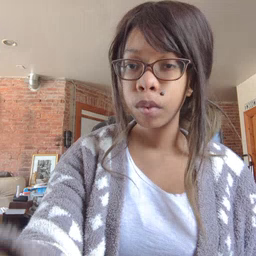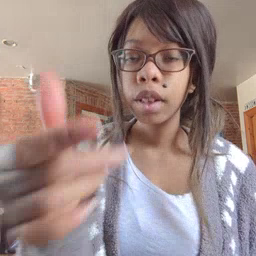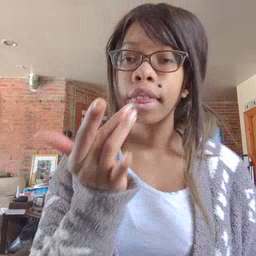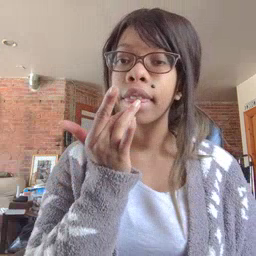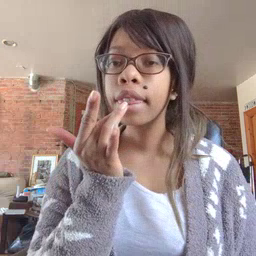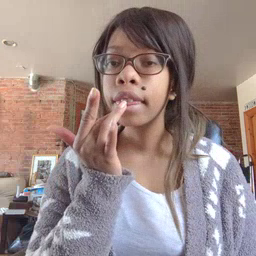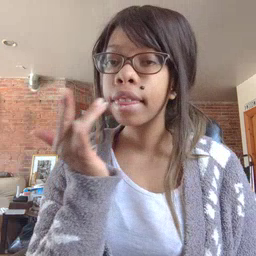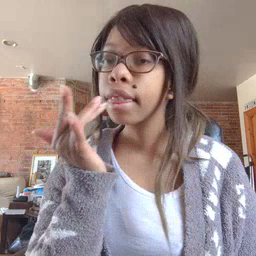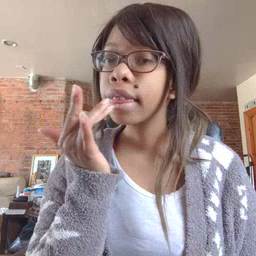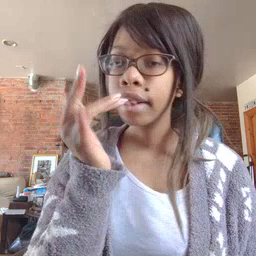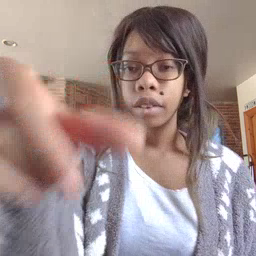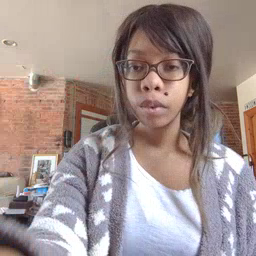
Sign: taste